Question: I'm trying to run some tasks on my project with grunt, but for some reason I'm having an error pop up when running a sass task.
This is the error I'm receiving:
'''
Running "sass:dist" (sass) task
Syntax error: File to import not found or unreadable: settings.
Load paths:
/Users/x/Desktop/WordPress/wp-content/themes/theme
/Users/x/Desktop/WordPress/wp-content/themes/theme/bower_components/foundation/scss
/Users/x/Desktop/WordPress/wp-content/themes/theme/sass
/Users/x/.rbenv/versions/2.1.2/lib/ruby/gems/2.1.0/gems/compass-0.12.7/frameworks/blueprint/stylesheets
/Users/x/.rbenv/versions/2.1.2/lib/ruby/gems/2.1.0/gems/compass-0.12.7/frameworks/compass/stylesheets
Compass::SpriteImporter
on line 6 of assets/sass/app.scss
Use --trace for backtrace.
'''
My folders look like this, if it's of any help:

And my .scss file like this:
'''
@import "normalize";
@import "settings";
@import "compass/css3";
@import "compass/css3/transform";
@import "compass/utilities";
'''
It seems to @import normalize just fine, it's just having a problem with the 'settings' file.
Any help with this is appreciated. Thanks in advance!
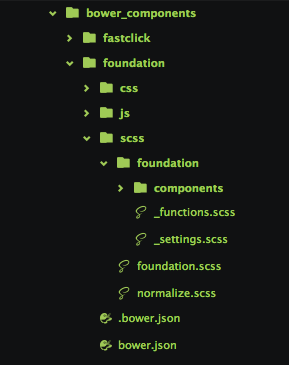
Answer: Normalize is a folder above 'settings'. Did you try '@import "foundation/settings";'